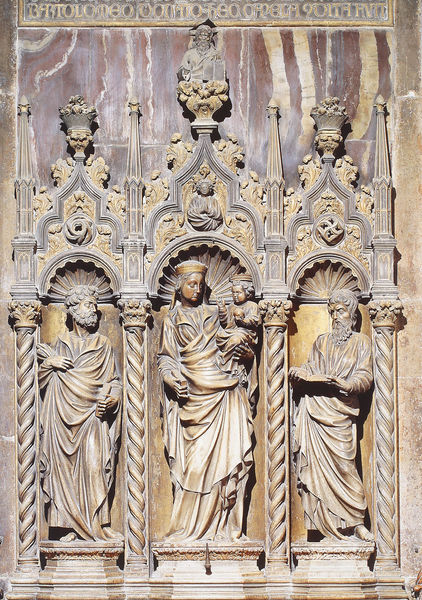
Titel: Altarretabel in S. Marco
Künstler: Meister des Mascoli-Altars
Schlagwörter: gruppe, frau, holz, männer, säule, säulen, architektur, sockel, schauen, kirche, drei, kind, gotik, krone, skulptur, relief, schrift, figuren, inschrift, plastik, buch, kapitelle, schnitzerei, wappen, reims, jesus, christlich, baldachin, heilige, muschel, maria, madonna, petrus, sakral, nischen, jesuskind, fiale, gesprenge, retabel, maria mit kind, apostel, evangelisten, bartholomäus, paulus, halbrelief, weltenherrscher, pmaria, maria jesus gotik, pertus heilige altarafsatz